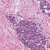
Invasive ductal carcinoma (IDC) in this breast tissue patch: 1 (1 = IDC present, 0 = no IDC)